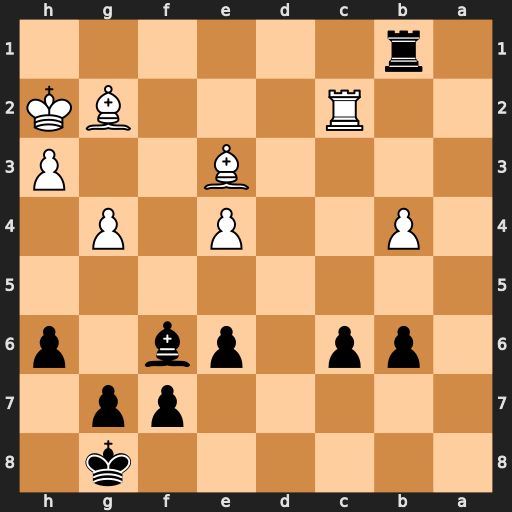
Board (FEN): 6k1/5pp1/1pp1pb1p/8/1P2P1P1/4B2P/2R3BK/1r6
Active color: b
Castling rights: -
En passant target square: -
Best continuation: Be5+ Bf4 Bxf4#